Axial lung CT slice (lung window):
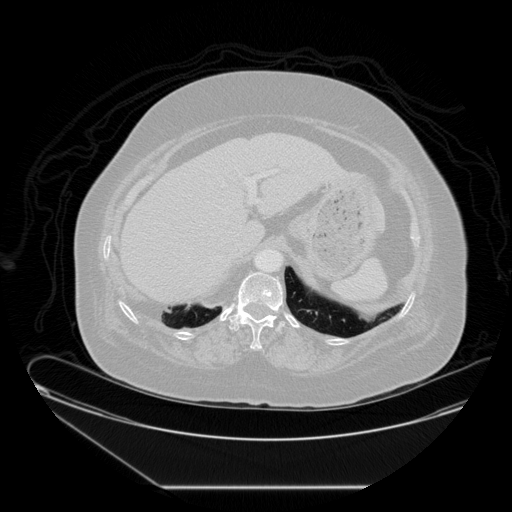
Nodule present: no